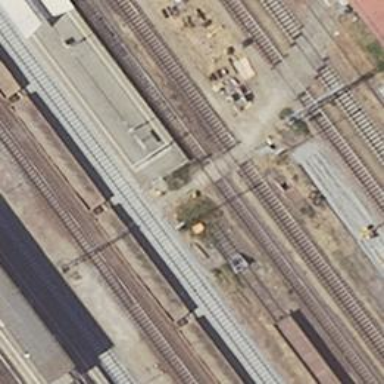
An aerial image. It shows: Railway signal.